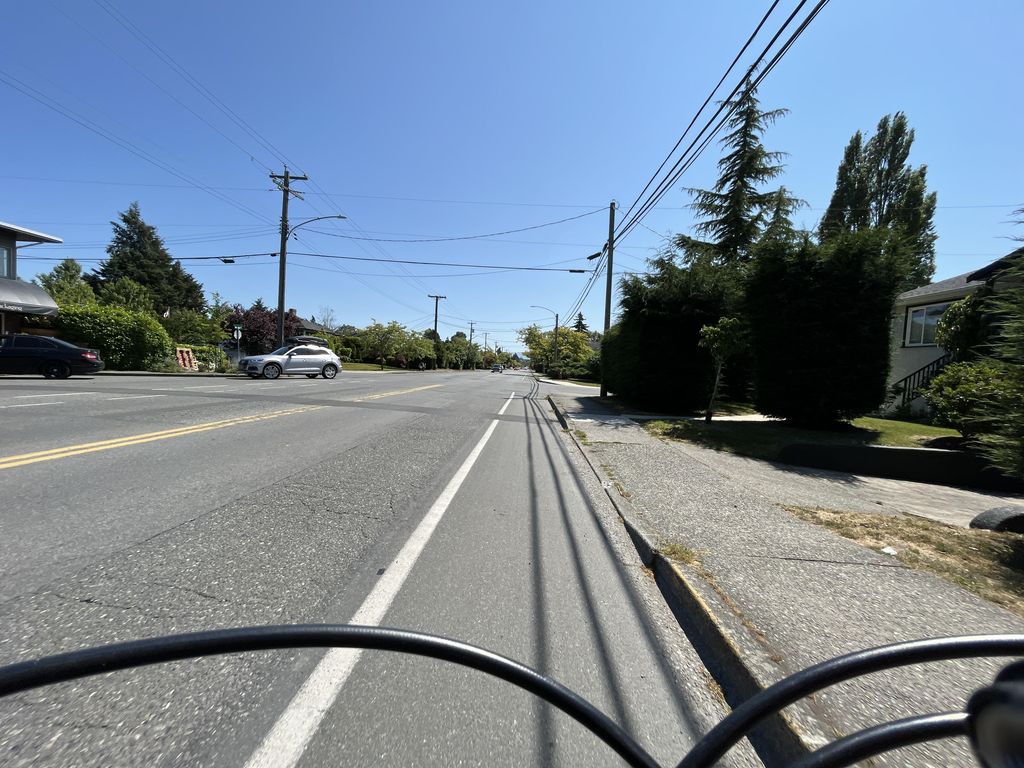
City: victoria